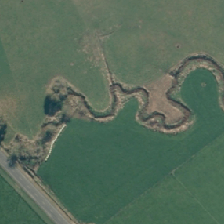
Land cover: shortrotation_cropland